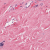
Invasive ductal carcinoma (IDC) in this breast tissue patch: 1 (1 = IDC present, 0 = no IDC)